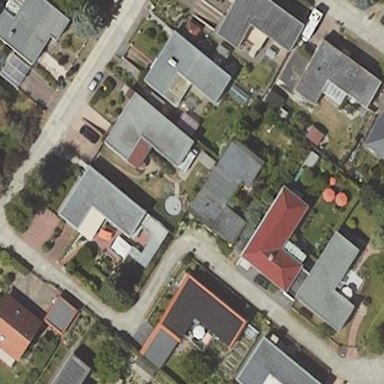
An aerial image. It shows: Residential area.